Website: bh-photo
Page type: customer-info-address
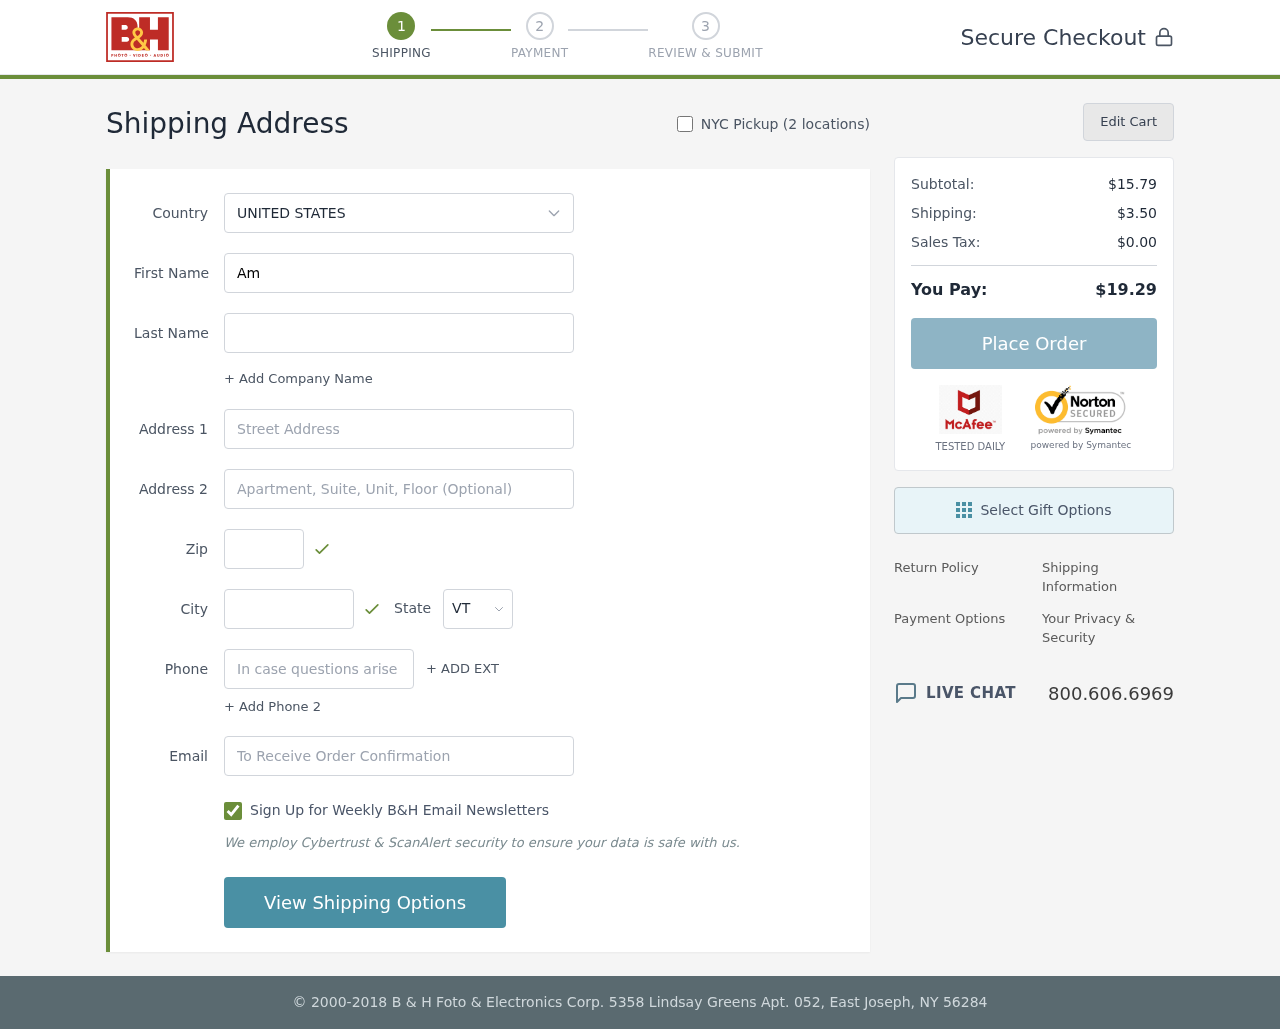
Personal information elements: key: PII_CITY
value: East Daniel
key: PII_COUNTRY
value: United States
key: PII_EMAIL
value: aturner@yahoo.com
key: PII_FIRSTNAME
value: Amanda
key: PII_LASTNAME
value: Turner
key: PII_PHONE
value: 7534264009
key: PII_POSTCODE
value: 48936
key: PII_STATE_ABBR
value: VT
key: PII_STREET
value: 1349 Parker Manor
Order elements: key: ORDER_SUBTOTAL
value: $15.79
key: ORDER_SHIPPING_COST
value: $3.50
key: ORDER_TAX
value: $0.00
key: ORDER_TOTAL
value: $19.29